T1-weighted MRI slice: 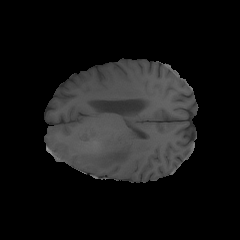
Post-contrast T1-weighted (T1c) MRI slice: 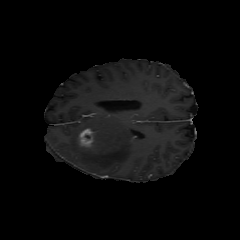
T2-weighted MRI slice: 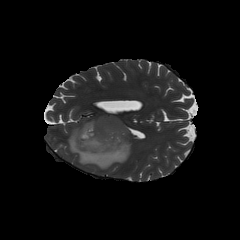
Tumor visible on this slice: yes